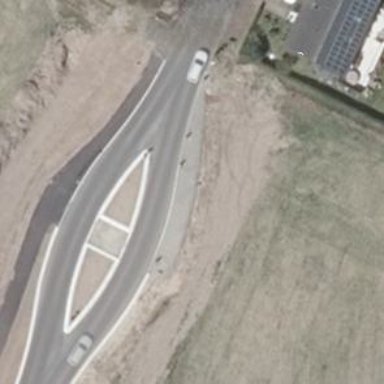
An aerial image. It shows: Asphalt path.